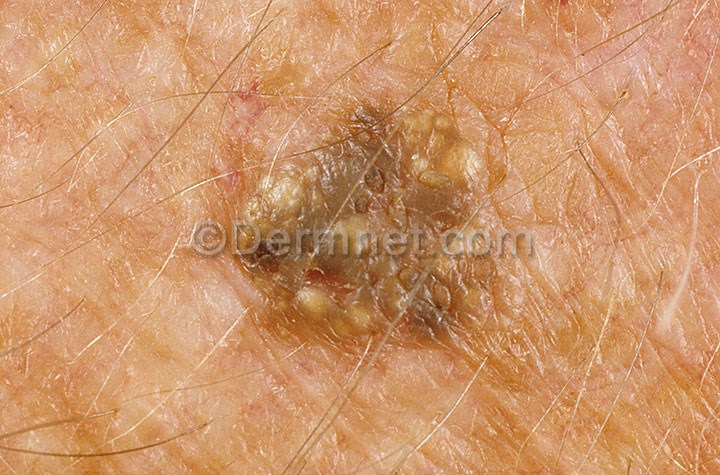
Disease: Seborrheic Keratoses and other Benign Tumors